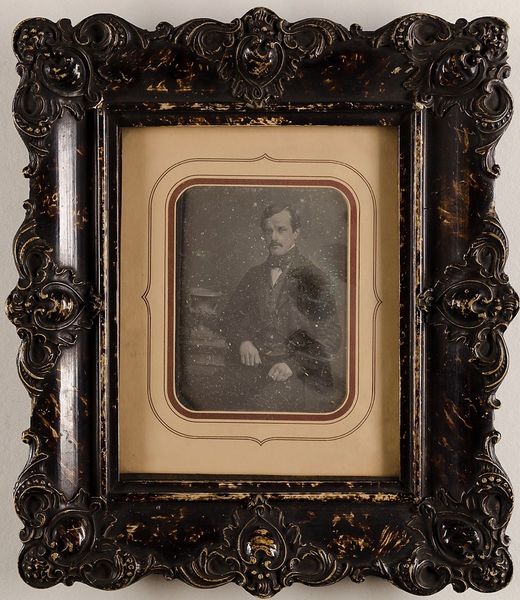
Titel: Unbekannter Mann, um 1851
Künstler: Carl Ferdinand Stelzner
Standort: Hamburg
Institution: Museum für Kunst und Gewerbe Hamburg
Schlagwörter: mann, rahmen, portrait, figur, sitzend, schnauzer, foto, fotografie, photographie, photo, gerahmt, historisch, passepartout, lichtbild, daguerreotypie, bildwerke, angewandte und bildende kunst, hessische systematik, porträt, porträtfotografie, porträtphotographie, hüftbild